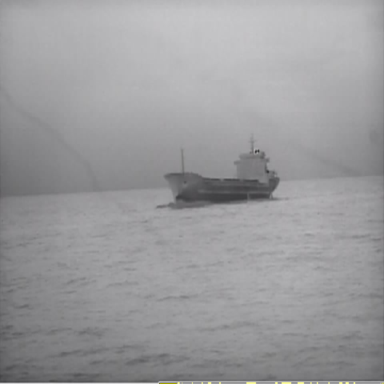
There is a liner in the infrared image.